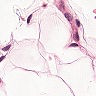
Metastatic tissue present: no